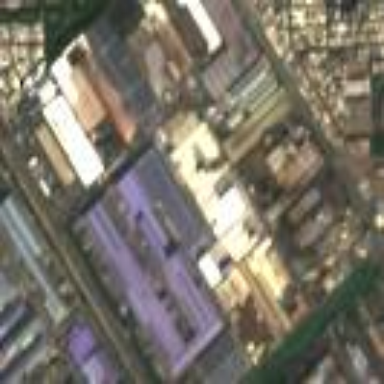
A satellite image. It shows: Industrial area.